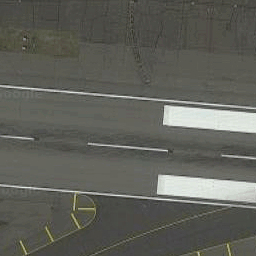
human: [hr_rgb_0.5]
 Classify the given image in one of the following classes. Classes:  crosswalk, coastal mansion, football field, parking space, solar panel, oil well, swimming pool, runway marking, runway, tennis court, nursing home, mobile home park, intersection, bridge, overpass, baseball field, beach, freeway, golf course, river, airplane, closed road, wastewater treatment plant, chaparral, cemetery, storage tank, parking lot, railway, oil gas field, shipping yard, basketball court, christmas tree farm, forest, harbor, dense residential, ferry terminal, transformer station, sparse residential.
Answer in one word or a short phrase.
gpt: runway